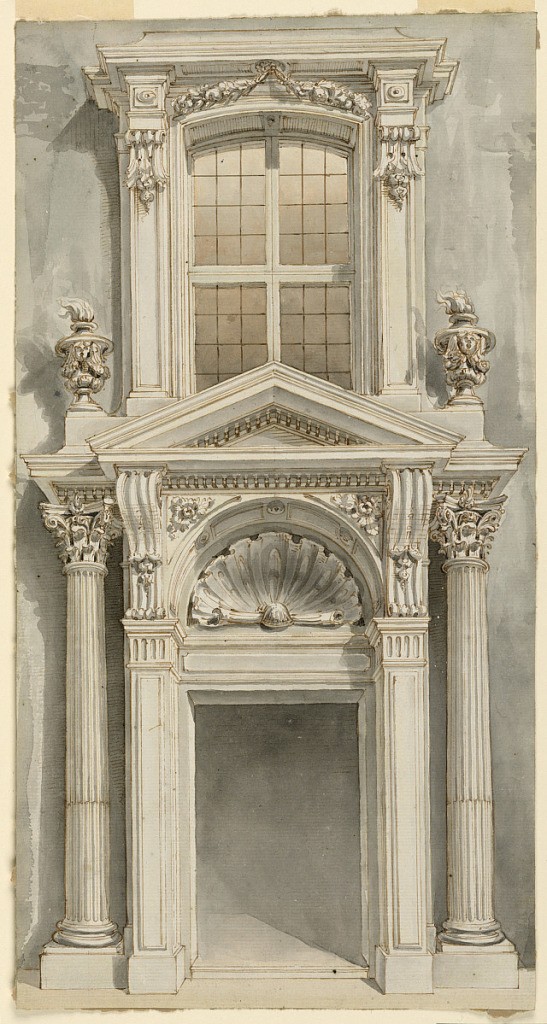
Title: Design for a Doorway
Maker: Flaminio Innocenzi Minozzi, Italian, 1735 – 1817
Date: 1775-1800
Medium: Pen and ink, brush and grey washes, black chalk on paper
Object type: Drawing
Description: The door frame shows a shell in the overdoor and a triangular pediment. It is flanked by embedded fluted columns. A window is above the door; its frame is flanked by urns with fires.